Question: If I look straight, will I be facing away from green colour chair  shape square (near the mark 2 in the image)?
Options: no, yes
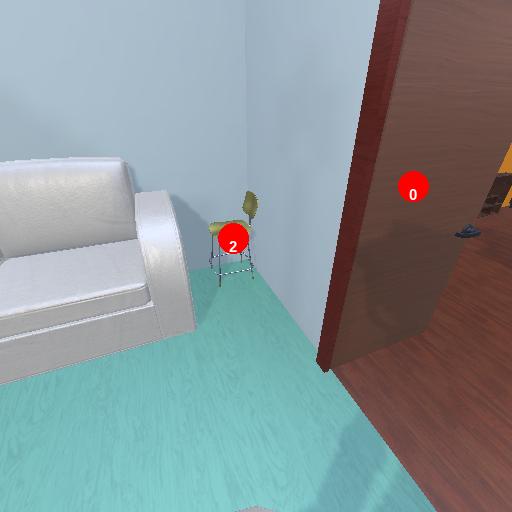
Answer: no